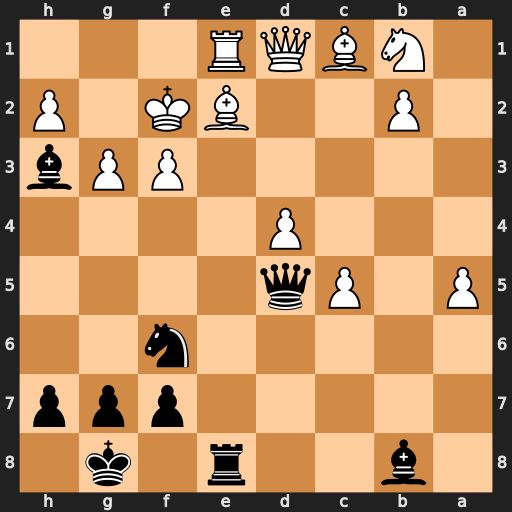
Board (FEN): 1b2r1k1/5ppp/5n2/P1Pq4/3P4/5PPb/1P2BK1P/1NBQR3
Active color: b
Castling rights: -
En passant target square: -
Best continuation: Ng4+ Kg1 Be5 Be3 Nxe3